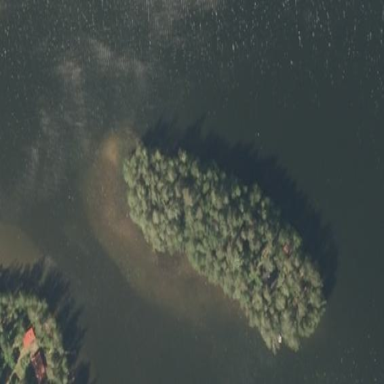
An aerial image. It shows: Island.